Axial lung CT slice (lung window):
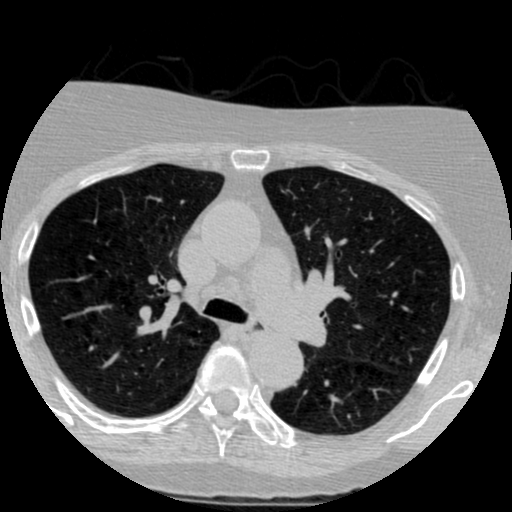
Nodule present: no